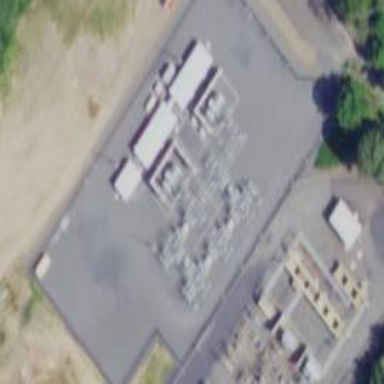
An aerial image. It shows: Power substation.